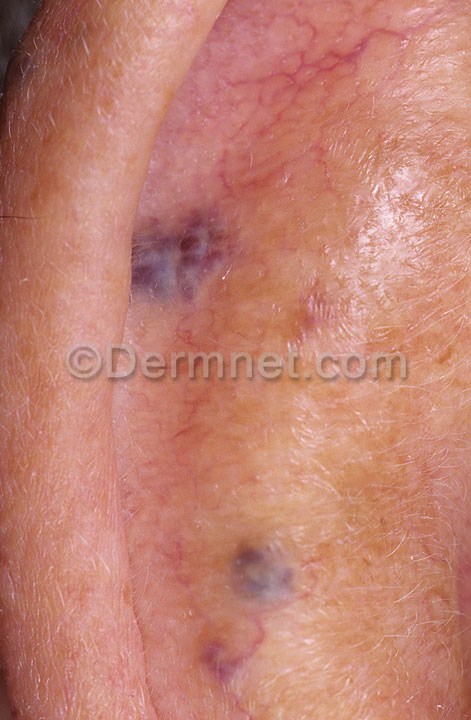
Disease: Vascular Tumors